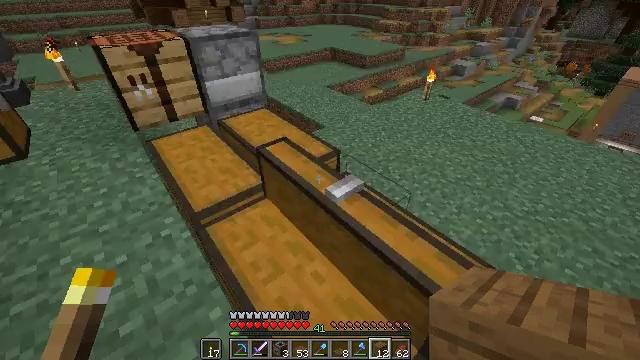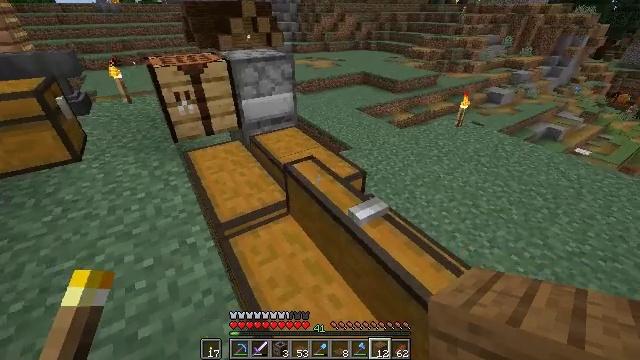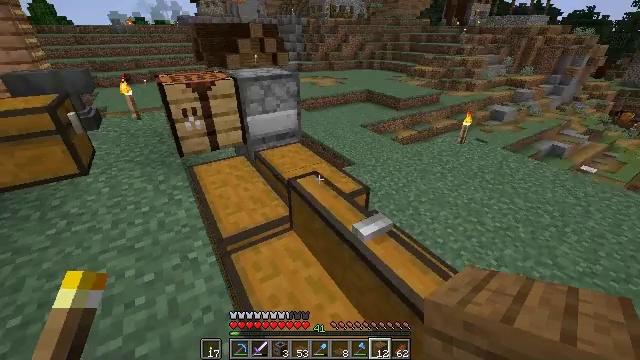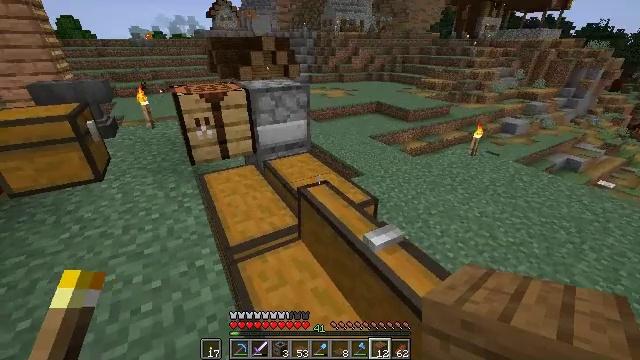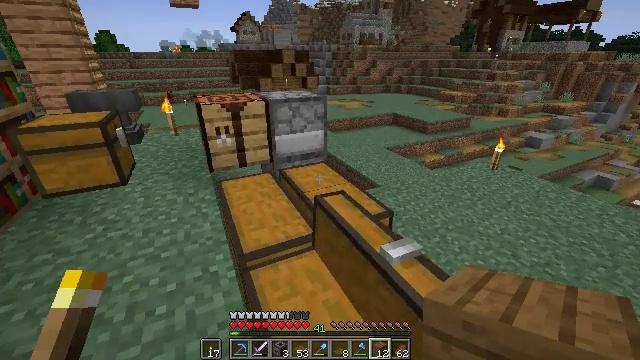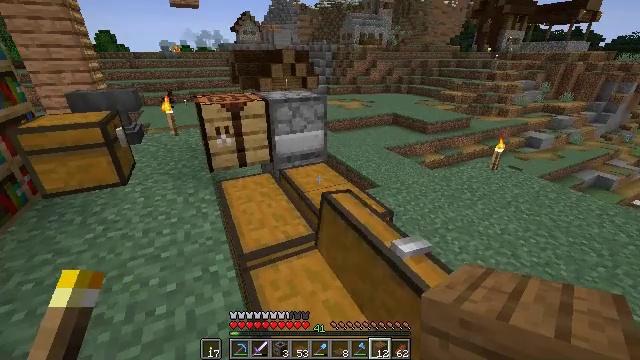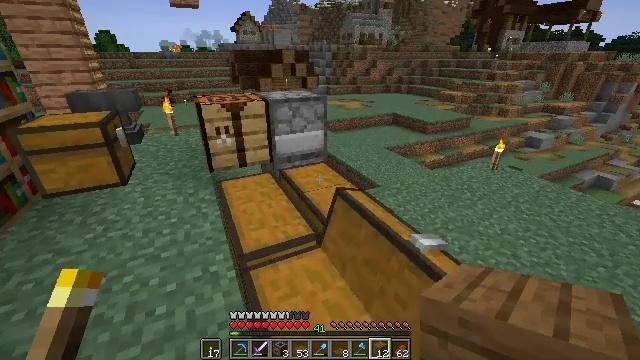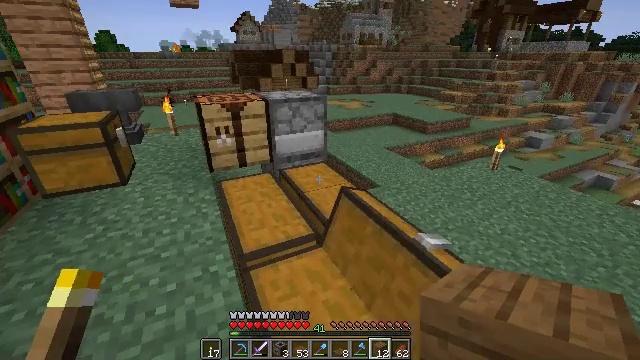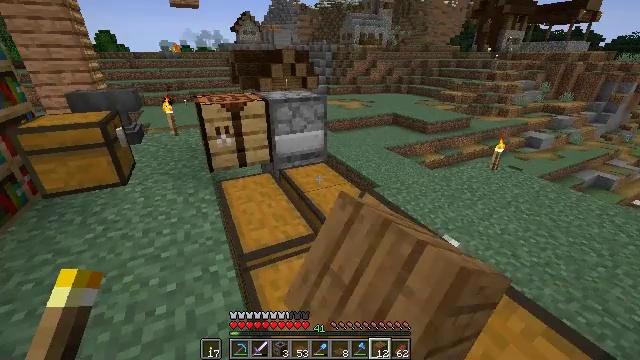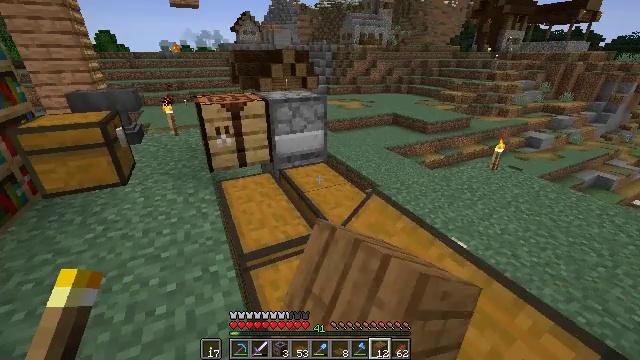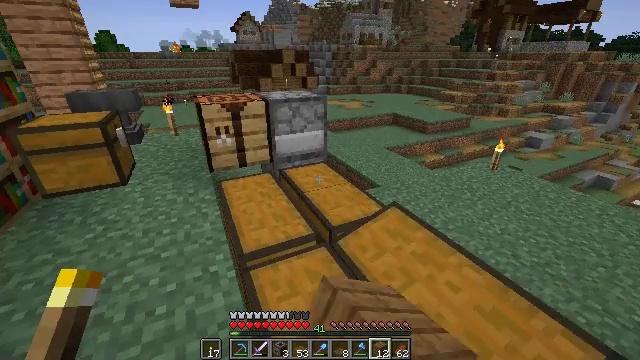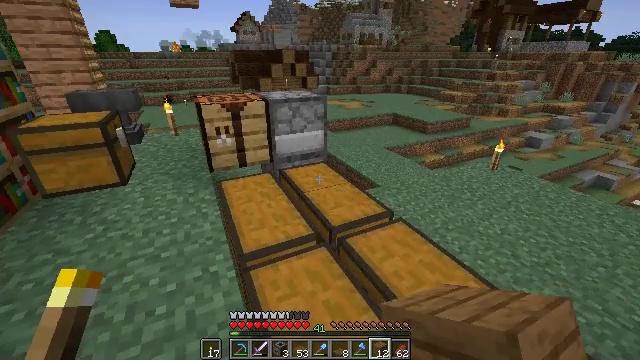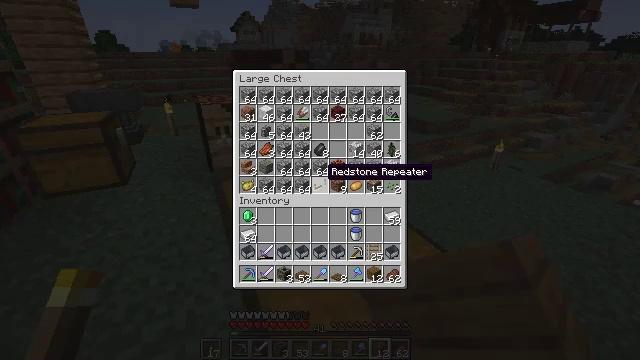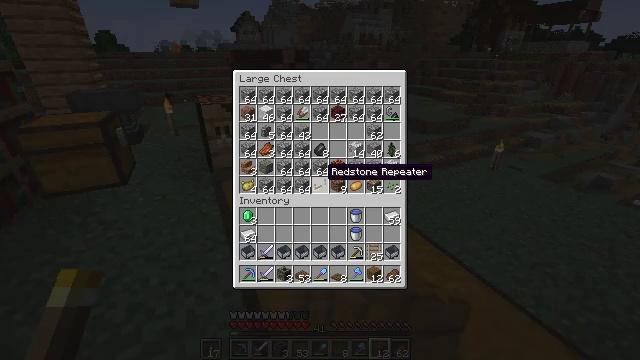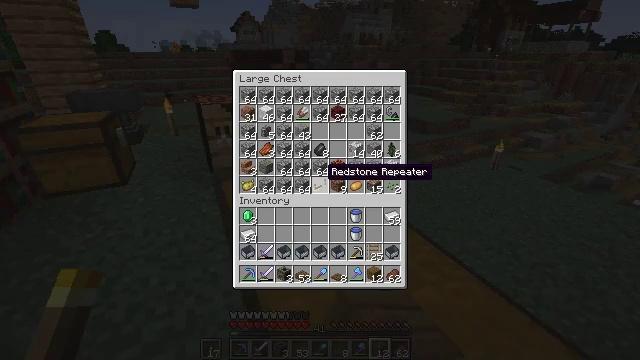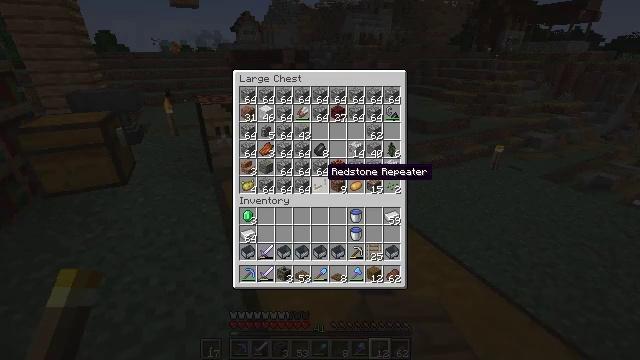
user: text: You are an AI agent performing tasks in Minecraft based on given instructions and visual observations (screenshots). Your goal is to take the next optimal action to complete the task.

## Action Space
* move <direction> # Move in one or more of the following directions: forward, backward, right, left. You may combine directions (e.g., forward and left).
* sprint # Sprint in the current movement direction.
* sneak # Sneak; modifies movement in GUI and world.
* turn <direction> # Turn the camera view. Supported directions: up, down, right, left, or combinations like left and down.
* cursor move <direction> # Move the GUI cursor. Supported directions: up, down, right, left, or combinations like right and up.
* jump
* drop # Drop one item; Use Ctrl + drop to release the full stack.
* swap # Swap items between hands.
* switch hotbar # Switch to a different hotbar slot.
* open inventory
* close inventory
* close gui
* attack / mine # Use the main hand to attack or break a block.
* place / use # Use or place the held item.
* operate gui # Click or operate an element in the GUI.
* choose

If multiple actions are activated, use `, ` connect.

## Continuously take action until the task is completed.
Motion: motion action
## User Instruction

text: Make some delicious rabbit stew.
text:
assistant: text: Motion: turn left and up
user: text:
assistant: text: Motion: turn up
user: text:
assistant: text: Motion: turn left and up
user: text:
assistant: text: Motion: turn left and up
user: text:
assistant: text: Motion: no_op
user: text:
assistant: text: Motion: no_op
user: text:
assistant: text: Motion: use / place
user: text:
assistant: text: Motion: use / place
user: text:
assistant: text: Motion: use / place
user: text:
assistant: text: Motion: use / place
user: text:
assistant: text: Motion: use / place
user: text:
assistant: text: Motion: open gui
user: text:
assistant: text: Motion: no_op
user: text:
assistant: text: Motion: no_op
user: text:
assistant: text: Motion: no_op
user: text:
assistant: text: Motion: no_op
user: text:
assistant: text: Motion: no_op
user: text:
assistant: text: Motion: no_op
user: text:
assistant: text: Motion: no_op
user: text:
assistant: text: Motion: no_op
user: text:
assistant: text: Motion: no_op
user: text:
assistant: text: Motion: no_op
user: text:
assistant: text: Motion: no_op
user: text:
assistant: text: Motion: no_op
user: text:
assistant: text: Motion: cursor move right and down
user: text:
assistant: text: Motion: cursor move right and down
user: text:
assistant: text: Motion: no_op
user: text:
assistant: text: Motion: no_op
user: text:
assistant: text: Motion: no_op
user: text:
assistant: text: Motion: no_op